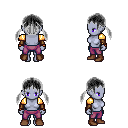
a pixel art fantasy rpg character, female body template, dark elf, purple skin, gold arm armor, magenta pants, gray twin-tailed hairstyle, leather bracers, brown shoes, four views (front, back, left, right), 2x2 character sprite sheet, small pixel art, hard edges, no anti-aliasing